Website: home-depot
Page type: billing-address
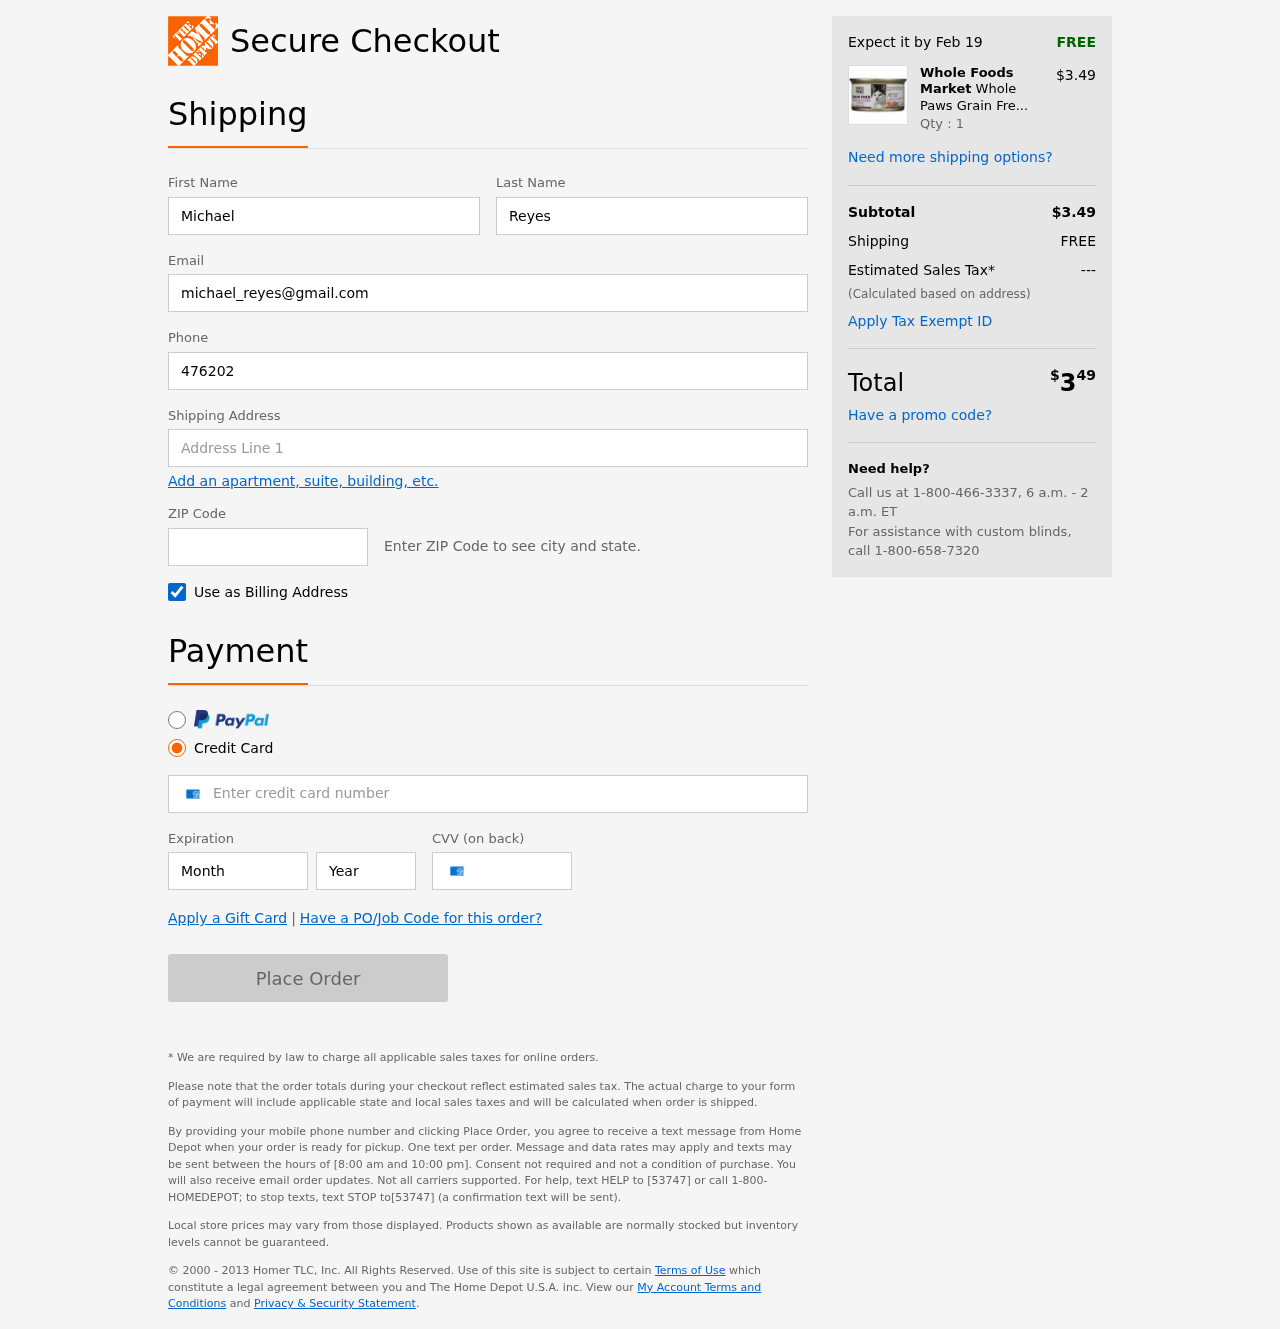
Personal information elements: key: PII_FIRSTNAME
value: Michael
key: PII_LASTNAME
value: Reyes
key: PII_EMAIL
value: michael_reyes@gmail.com
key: PII_PHONE
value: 4762024442
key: PII_STREET
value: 9612 Teresa Wall Apt. 620
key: PII_POSTCODE
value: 72455
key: PII_CARD_NUMBER
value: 3485 4114 5478 883
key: PII_CARD_EXPIRY_MONTH
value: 08
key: PII_CARD_CVV
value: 6345
Product elements: key: PRODUCT1_BRAND
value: Whole Foods Market
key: PRODUCT1_NAME
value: Whole Paws Grain Free Chicken & Giblets Dinner with Vegetables, 3 oz, 3 oz
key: PRODUCT1_PRICE
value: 3.49
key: PRODUCT1_QUANTITY
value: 1
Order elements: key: ORDER_DELIVERY_DATE
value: Feb 19
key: ORDER_SUBTOTAL
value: $3.49
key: ORDER_SHIPPING_COST
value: FREE
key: ORDER_TAX
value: ---
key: ORDER_TOTAL2
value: $349